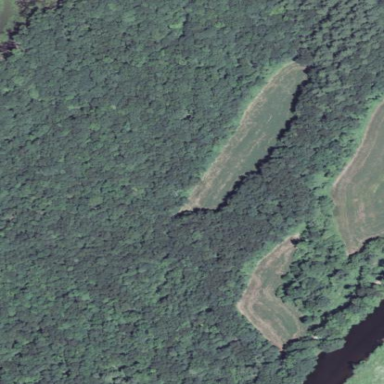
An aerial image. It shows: Nature reserve in woodland area.